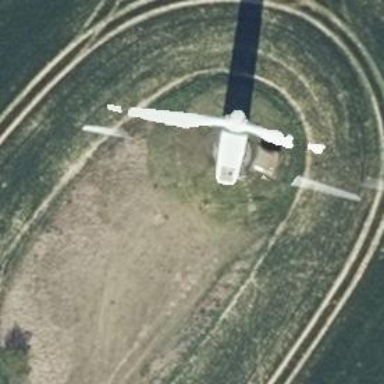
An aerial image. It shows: Wind generator powered by wind. The generator type is horizontal axis and it uses wind turbines.